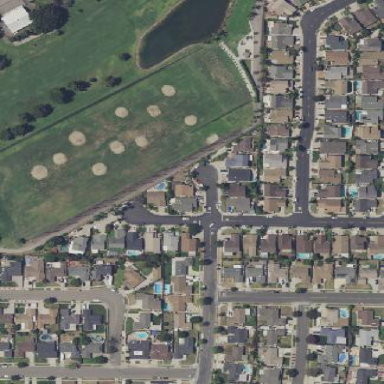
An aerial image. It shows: Grassy area designated as driving range for golf.